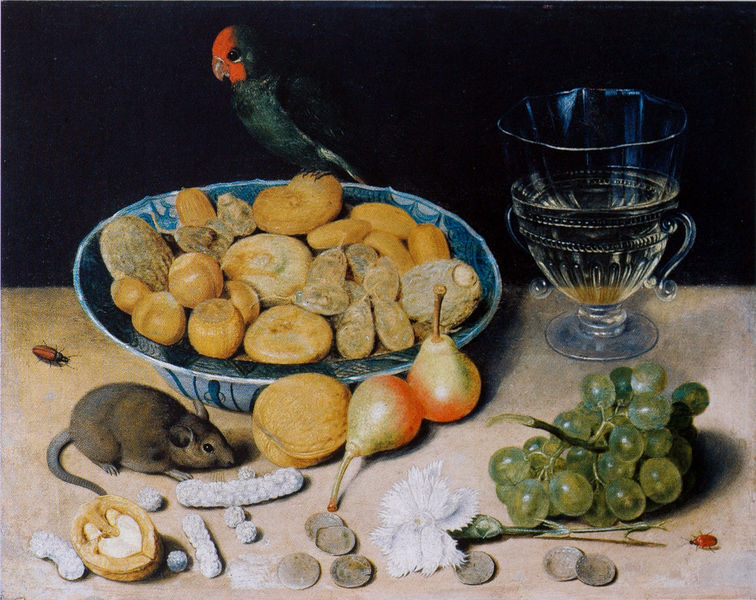
Titel: Wein und Konfekt, Maus und Papagei
Künstler: Georg Flegel
Standort: München
Institution: Alte Pinakothek
Schlagwörter: blau, blätter, dunkel, feder, flügel, fuß, gemälde, schatten, vogel, wasser, weiß, gelb, grün, ocker, blume, braun, bunt, glas, grau, hell, hintergrund, licht, schwarz, tisch, blüte, obst, rot, tier, tiere, beige, malerei, alt, augen, federn, schale, schüssel, teller, holland, niederlande, öl, brüstung, gold, kelch, blatt, ohren, feigen, früchte, gemüse, henkel, keramik, krug, maus, schalen, stilleben, stillleben, trauben, beine, fell, schwanz, apfel, schnabel, naturalismus, fläche, ich seh nix, material, querformat, blue, red, white, essen, wein, black, dark, green, interior, painting, table, yellow, reflexe, widerschein, glanz, dekor, flowers, vase, ölfarben, transparent, reflexion, birne, stiel, tischkante, becher, birnen, vanitas, arrangement, memento mori, untergrund, porzellan, gemalt, geld, detailliert, beeren, stengel, kerne, geschirr, wine, hell-dunkel, quer, krallen, insekten, nelke, tischplatte, römer, dunke, gebäck, weintrauben, flower, gefüllt, kristall, silver, food, fruit, life, durchsichtig, pfirsich, scwarz, orange, water, death, pokal, traube, weintraube, käfer, ara, kanarienvogel, papagei, realism, animals, bird, tail, punziert, glass, datteln, haselnuss, nuss, nüsse, wallnuss, walnuss, georg, trinkglas, mimetisch, grape, münze, still life, wurm, glasbecher, art, keramikschale, coin, münzen, körner, walnüsse, ratte, cup, nager, dorn, paint, dutch, flegel, arrangiert, birenen, datail, erdnuss, grapes, haselnüsse, materialien, materialität, mimesis, mouse, oberflächen, ontbijtjes, punziertes, schalenrand, schliffglas, sittich, wahlnuss, wohlstand, dry, money, shell, getrocknet, plate, still, drink, bowl, coins, corn, fruits, parrot, stillife, dinner, goblet, nut, e, pear, georg flegel, still nature, peaches, kakerlake, birs, rat, parakeet, petal, acorns, pears, mice, bug, insects, insect, diner, mandeln, walnut, carnation, nuts, acorn, bugs, fig, beetle, wallnut, waldnuss, rodent, mous, morte, vole, hazlenut, hazelnut, hazelnuts, ladybird, almonds, burd, walnuts, ladybug, biskuits, wallnuts, onions, mounse, pests, cockatiel, beetles, mouse fruit, dates, cristal, insecg, beatle, peanut, naturmort, bittle, friuts, ddried, crackers, polly, nickle, white grapes